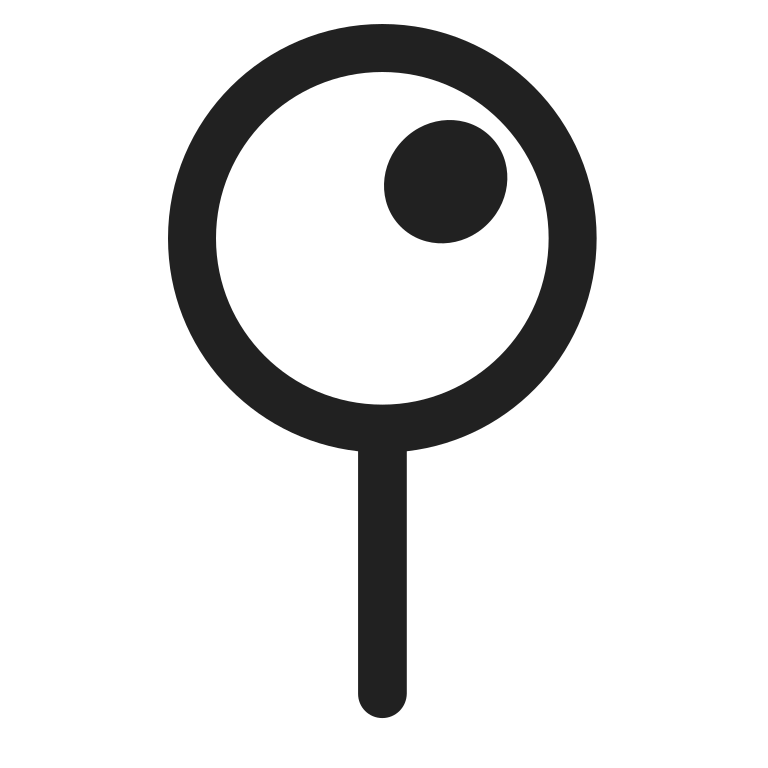
round pushpin high contrast